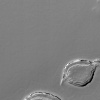
Atmospheric dust classification: not_dusty